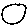
Label: circle